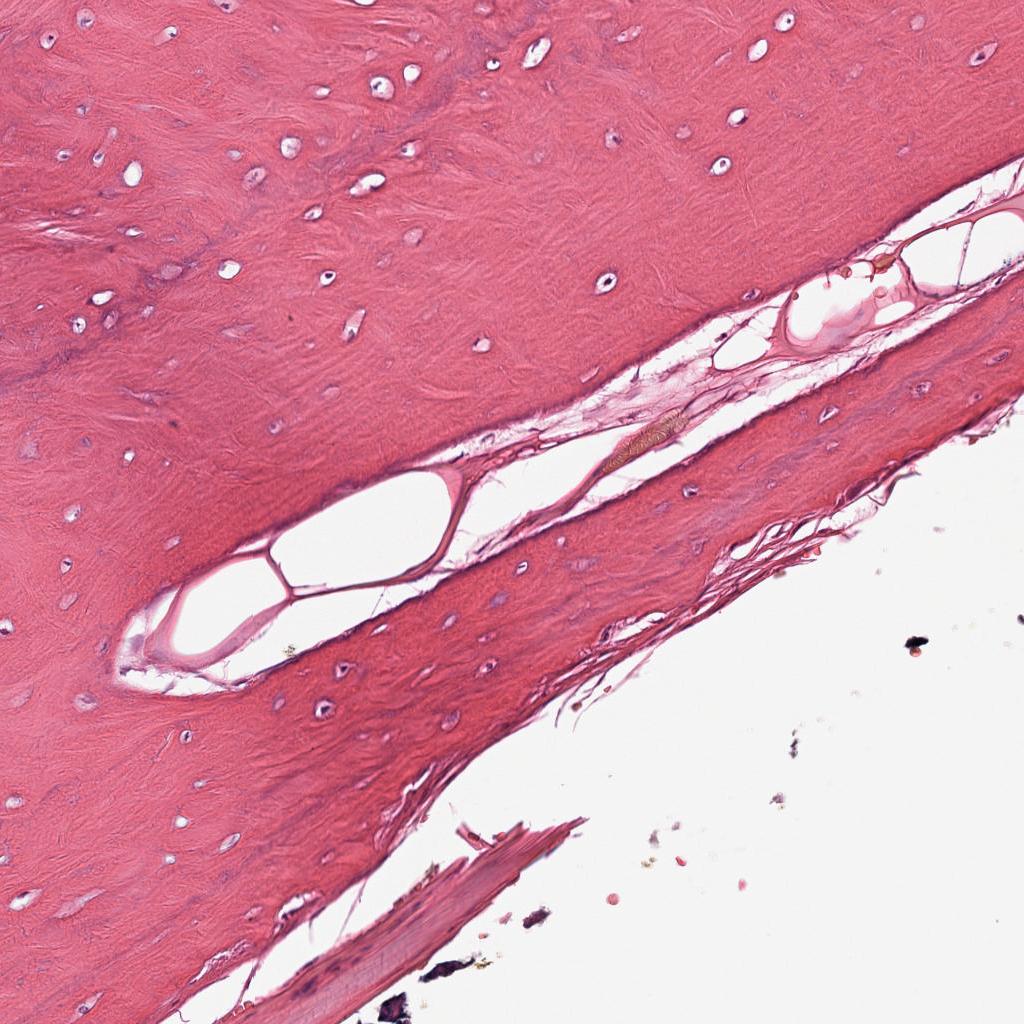
Label: Non-Tumor